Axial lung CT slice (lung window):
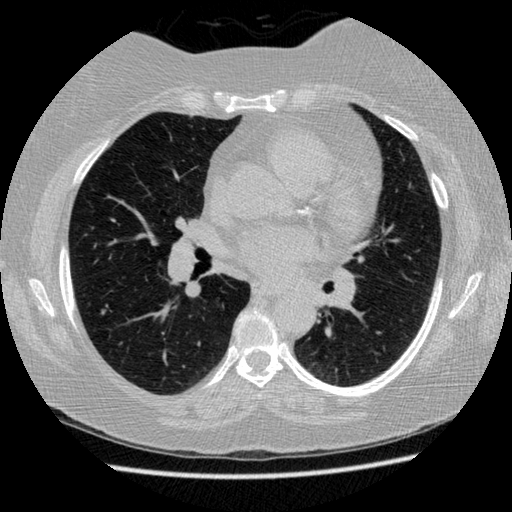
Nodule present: no